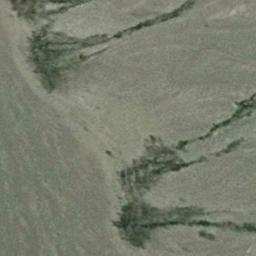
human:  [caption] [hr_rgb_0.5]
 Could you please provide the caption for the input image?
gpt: There are many lines in the desert .